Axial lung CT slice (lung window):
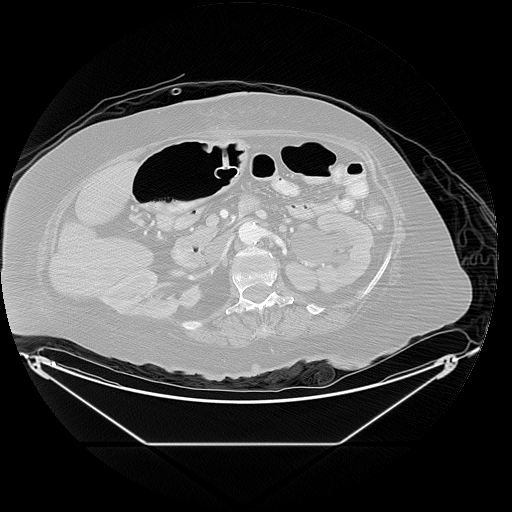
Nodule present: no